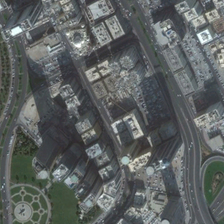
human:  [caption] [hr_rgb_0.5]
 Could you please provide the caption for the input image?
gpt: many buildings are in two sides of a road in a commercial area .

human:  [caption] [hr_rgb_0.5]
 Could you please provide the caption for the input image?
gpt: many buildings are in two sides of a road in a commercial area .

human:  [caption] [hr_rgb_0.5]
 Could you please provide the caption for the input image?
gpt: many buildings are in two sides of a road in a commercial area .

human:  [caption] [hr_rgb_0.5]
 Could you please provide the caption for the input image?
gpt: many buildings are in two sides of a road in a commercial area .

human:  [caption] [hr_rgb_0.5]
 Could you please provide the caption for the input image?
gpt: many buildings are in two sides of a road in a commercial area .